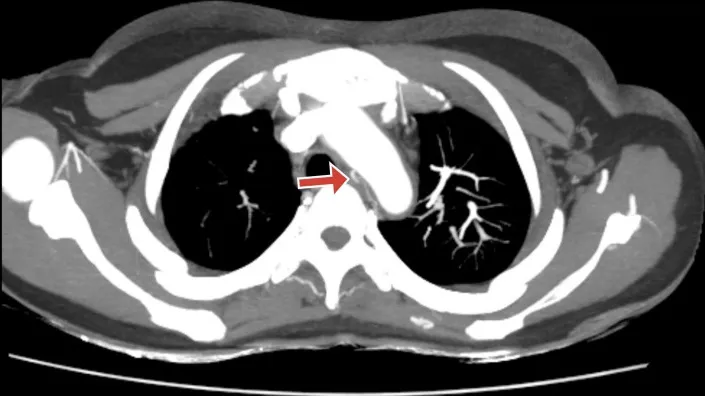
CT aortogram with an arrow showing the thickening of the wall of the arch of the aorta.
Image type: radiology (ct)